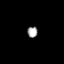
Tissue: lung
Cell type: Endothelial cells
Senescence score: 0.605
Nuclear area (px): 111
Mean DAPI intensity: 164.622